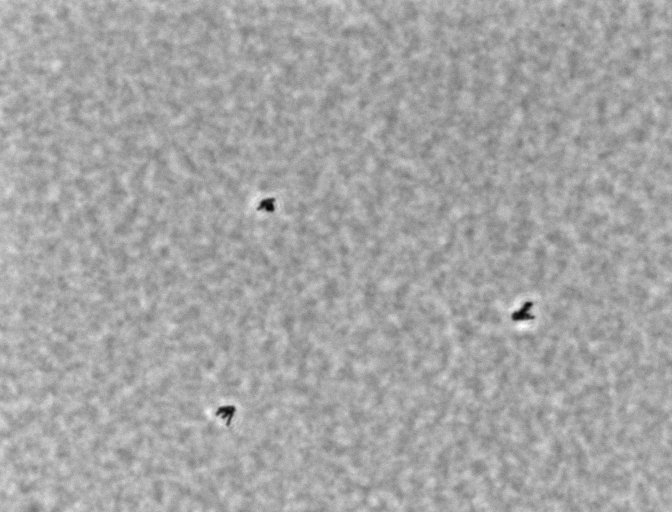
Listeria innocua